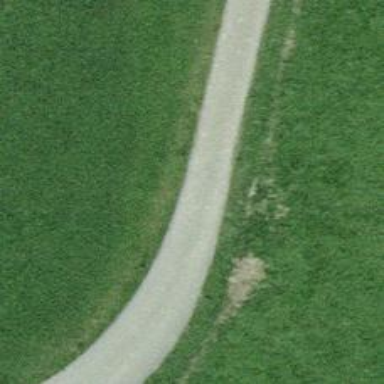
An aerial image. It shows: Paved track with grade 1 tracktype.